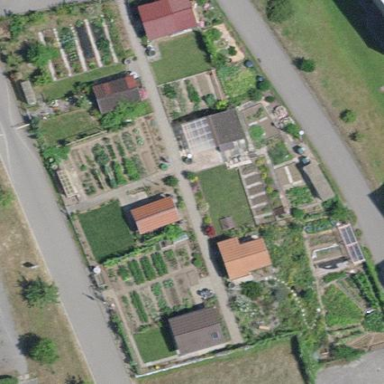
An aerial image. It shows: Allotments area.